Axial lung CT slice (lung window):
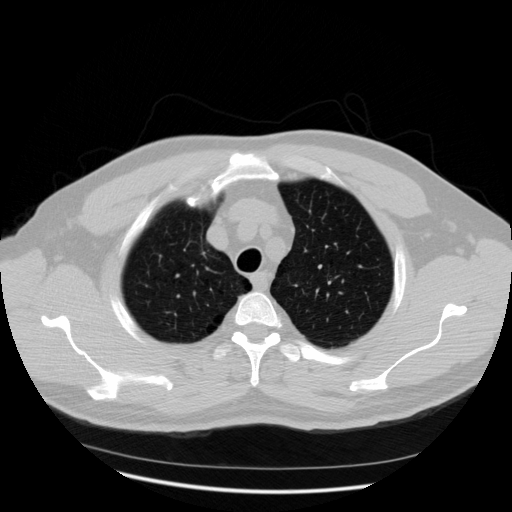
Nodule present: no